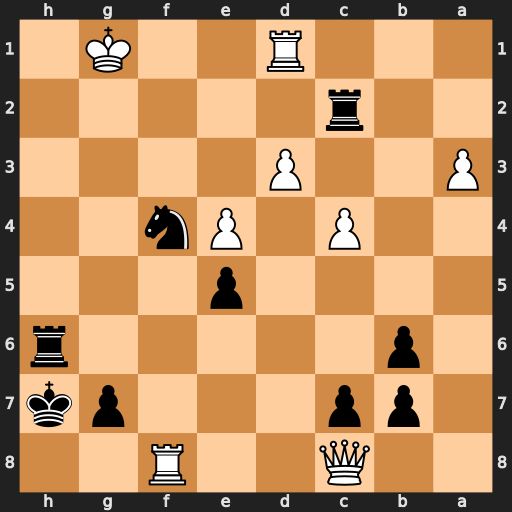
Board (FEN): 2Q2R2/1pp3pk/1p5r/4p3/2P1Pn2/P2P4/2r5/3R2K1
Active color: b
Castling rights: -
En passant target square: -
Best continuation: Rg2+ Kf1 Rh1#